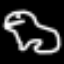
Label: frog